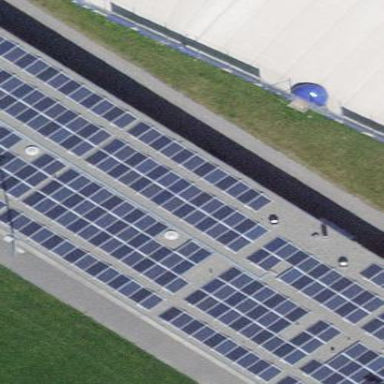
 consisting of solar photovoltaic panels."